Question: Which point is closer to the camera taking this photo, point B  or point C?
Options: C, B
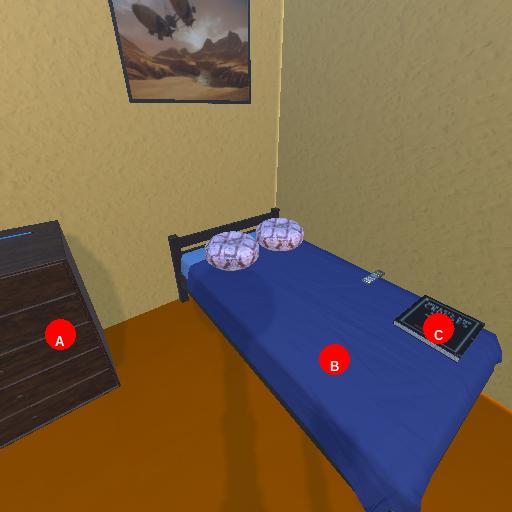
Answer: C